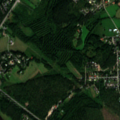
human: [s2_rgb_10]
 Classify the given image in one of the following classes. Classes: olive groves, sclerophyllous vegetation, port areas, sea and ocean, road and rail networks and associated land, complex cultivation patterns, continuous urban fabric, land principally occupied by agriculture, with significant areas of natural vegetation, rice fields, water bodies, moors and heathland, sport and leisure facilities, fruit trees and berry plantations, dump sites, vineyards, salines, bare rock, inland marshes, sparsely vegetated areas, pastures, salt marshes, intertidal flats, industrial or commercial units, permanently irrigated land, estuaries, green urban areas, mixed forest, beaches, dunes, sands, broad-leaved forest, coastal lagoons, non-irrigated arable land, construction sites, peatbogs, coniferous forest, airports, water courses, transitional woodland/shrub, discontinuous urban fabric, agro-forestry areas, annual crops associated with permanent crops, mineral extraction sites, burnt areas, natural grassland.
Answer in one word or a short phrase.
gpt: discontinuous urban fabric, land principally occupied by agriculture, with significant areas of natural vegetation, coniferous forest, mixed forest